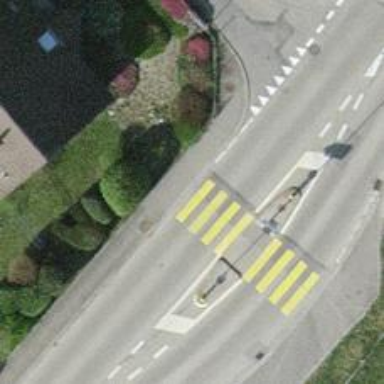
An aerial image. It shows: Sidewalk with raised island for crossing.